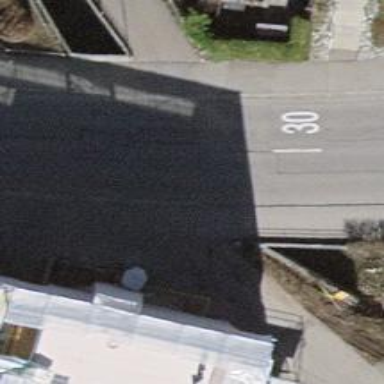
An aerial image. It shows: Tertiary road with asphalt surface.